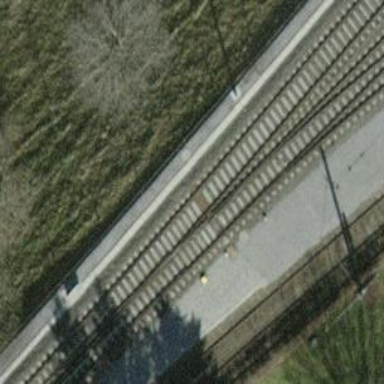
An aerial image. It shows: Railway switch.